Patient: sex F, age 40
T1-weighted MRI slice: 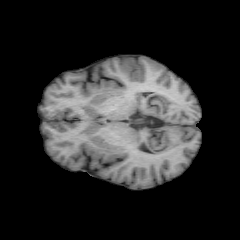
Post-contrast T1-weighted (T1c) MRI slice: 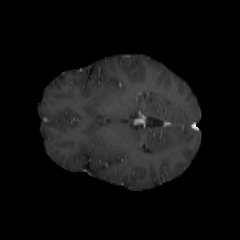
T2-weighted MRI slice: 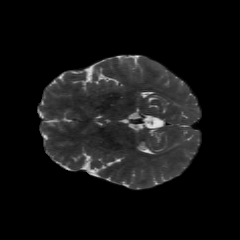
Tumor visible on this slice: no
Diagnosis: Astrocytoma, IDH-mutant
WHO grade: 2